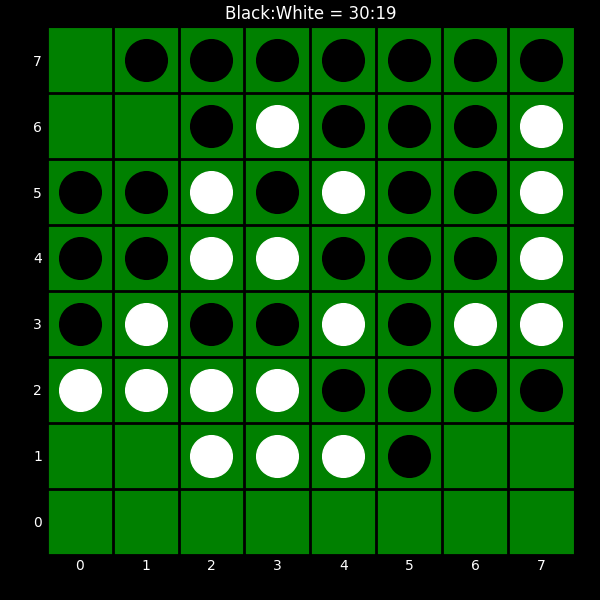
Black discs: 30
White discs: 19